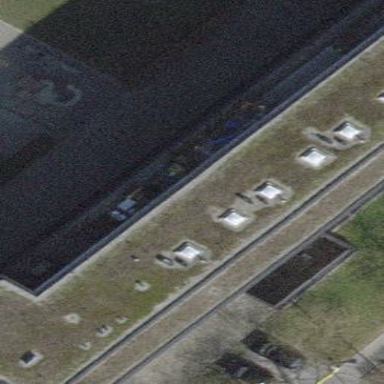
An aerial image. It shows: Flat-roofed apartment building.